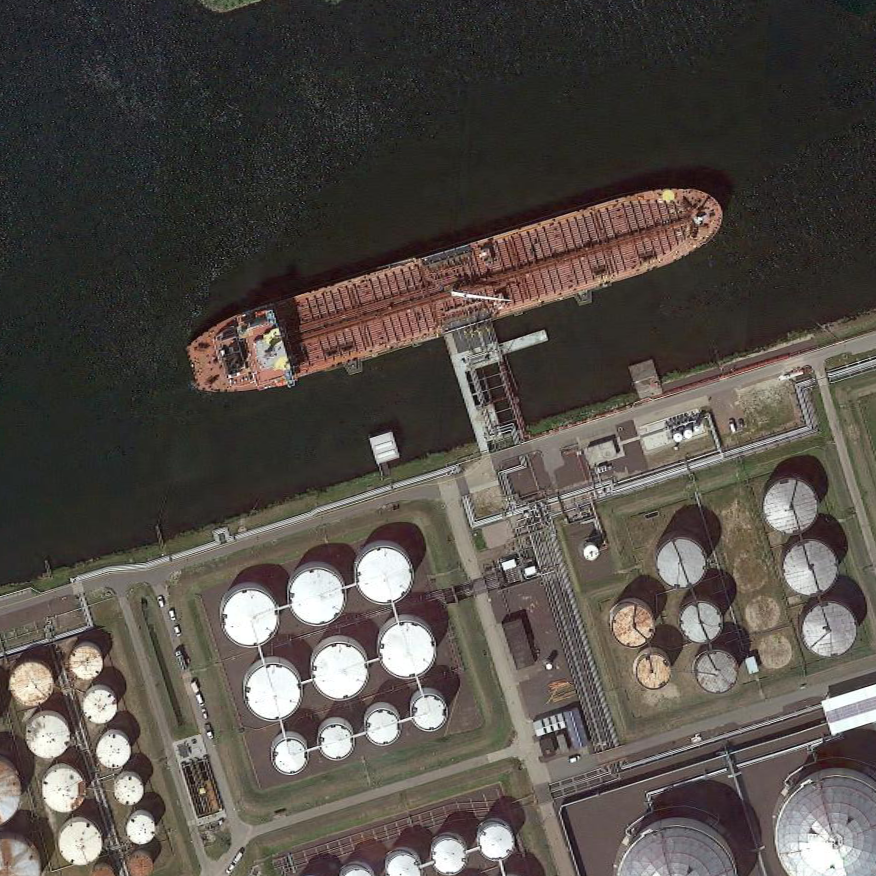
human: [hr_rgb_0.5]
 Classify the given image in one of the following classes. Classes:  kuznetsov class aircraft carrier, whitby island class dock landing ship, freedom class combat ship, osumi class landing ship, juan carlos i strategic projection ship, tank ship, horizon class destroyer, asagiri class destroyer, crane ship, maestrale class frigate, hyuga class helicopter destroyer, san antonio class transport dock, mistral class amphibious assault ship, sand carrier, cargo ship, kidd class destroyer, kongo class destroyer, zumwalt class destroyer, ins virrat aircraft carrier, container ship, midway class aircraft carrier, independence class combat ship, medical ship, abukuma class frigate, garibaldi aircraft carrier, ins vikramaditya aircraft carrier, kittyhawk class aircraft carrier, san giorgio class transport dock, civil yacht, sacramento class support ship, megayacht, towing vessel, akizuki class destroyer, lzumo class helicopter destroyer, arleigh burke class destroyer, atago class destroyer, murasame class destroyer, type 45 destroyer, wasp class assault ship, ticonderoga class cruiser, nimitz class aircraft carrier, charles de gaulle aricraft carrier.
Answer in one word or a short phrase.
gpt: Tank ship